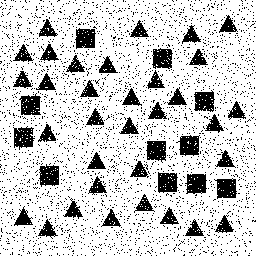
Squares: 11
Triangles: 33
Stars: 0
Total shapes: 44